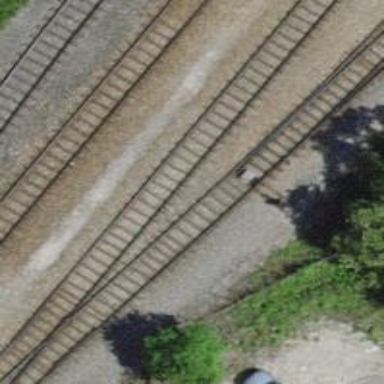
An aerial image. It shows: Railway switch.